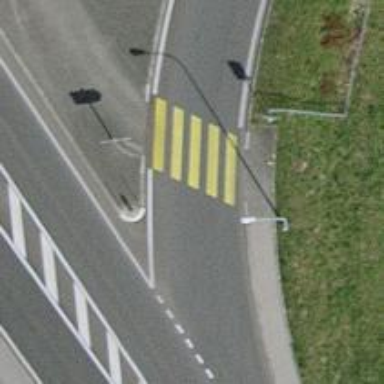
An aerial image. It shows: Zebra crossing on the road.